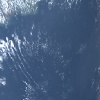
Label: water